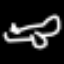
Label: airplane